Question: Could you help to optimize the below query to perform better? Can I reduce the cost?
'''
SELECT this_.id AS id1_20_0_,
this_.version AS version2_20_0_,
this_.domain AS domain4_20_0_,
this_.createdate AS createda5_20_0_,
this_.lastmodifydate AS lastmodi6_20_0_,
this_.ownerid AS ownerid7_20_0_,
this_.timeperiod AS timeperi8_20_0_,
this_.type AS type9_20_0_,
this_.capturesource AS capture10_20_0_,
this_.value AS value11_20_0_,
this_.siteid AS siteid12_20_0_,
this_.lastmodifyuserid AS lastmod13_20_0_,
this_.classid AS classId3_20_0_
FROM dbo.pcwdepconstraints this_
WHERE this_.classid = 65
AND this_.ownerid = 200000000001
AND ( this_.capturesource IS NULL
OR this_.capturesource IN ( <PHONE>, <PHONE>, 0, 1, 2 ) )
'''

I have recreated the ix2_pcwdepcons by below columns, but still there is no change in the execution plan and its cost.
'''
( this_.id ,
this_.version ,
this_.domain ,
this_.createdate ,
this_.lastmodifydate,
this_.timeperiod ,
this_.type ,
this_.value ,
this_.siteid
this_.lastmodifyuserid )
'''
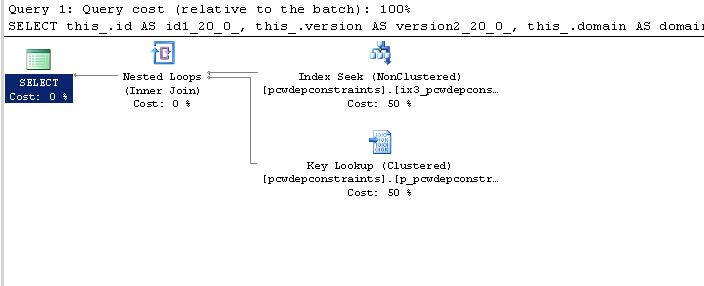
Answer: The execution plan shows that you have a seek (to find the basic information), but then also a "key lookup", which is a rather expensive operation which you should try to avoid if you can.
Looking at the query, I see you're using 'classid', 'ownerid' and 'capturesource' in your 'WHERE' clause - so those need to be in an index. If you can, you can also "include" all other columns in your query's 'SELECT' clause into that index, to avoid the "key lookup".
So I'd say try an index like this:
'''
CREATE NONCLUSTERED INDEX IX_Test
ON dbo.pcwdepconstraints_bkp (classid, ownerid, capturesource)
INCLUDE (id, version, domain, createdate, lastmodifydate, lastmodifyuserid,
timeperiod, type, value, siteid)
'''
Including that many columns only makes sense, if this is not the whole list of columns from that table. These columns will take up space, so you're trading off increased query performance vs. more disk space needed. But if your table as a lot more columns and your query selects "only" those 13 (since it really needs those), then the 'INCLUDE' can be really helpful to speed things up.